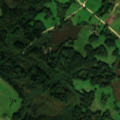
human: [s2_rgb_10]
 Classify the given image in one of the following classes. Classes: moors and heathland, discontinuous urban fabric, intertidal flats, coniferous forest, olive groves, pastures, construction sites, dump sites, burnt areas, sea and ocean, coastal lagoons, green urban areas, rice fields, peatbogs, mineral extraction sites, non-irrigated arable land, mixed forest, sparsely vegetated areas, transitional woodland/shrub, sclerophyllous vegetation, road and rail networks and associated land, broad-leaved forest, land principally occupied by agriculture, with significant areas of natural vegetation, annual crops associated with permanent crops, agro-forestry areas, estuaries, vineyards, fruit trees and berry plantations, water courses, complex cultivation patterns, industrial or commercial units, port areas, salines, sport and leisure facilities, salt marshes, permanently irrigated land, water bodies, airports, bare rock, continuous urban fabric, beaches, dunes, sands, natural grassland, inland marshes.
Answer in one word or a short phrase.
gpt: non-irrigated arable land, pastures, land principally occupied by agriculture, with significant areas of natural vegetation, broad-leaved forest, mixed forest